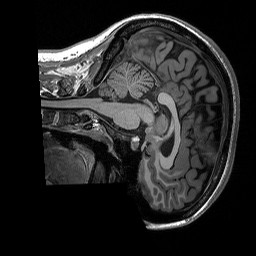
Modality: T1w
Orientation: sagittal
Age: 20
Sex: female
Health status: healthy
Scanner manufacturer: siemens
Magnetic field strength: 3 T
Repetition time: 2.3 s
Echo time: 0.00298 s